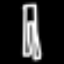
Label: pants